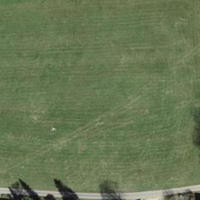
EUNIS habitat code: 52
Species observed at this site:
Campanula glomerata